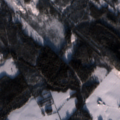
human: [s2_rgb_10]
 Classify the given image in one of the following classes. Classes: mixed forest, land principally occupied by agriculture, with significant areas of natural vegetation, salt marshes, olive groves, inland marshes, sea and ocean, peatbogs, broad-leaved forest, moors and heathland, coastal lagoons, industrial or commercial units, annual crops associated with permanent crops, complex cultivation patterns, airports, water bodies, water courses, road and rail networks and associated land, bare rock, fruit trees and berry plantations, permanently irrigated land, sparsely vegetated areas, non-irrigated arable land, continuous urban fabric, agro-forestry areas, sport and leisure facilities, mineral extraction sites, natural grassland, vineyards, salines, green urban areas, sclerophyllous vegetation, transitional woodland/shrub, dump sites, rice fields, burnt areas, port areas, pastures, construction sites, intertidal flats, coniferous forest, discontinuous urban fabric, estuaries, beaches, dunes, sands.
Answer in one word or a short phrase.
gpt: non-irrigated arable land, coniferous forest, mixed forest, transitional woodland/shrub